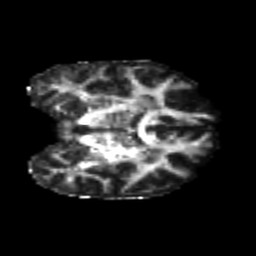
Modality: FA
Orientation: coronal
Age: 24
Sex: female
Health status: healthy
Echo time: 0.074 s